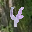
Label: 4